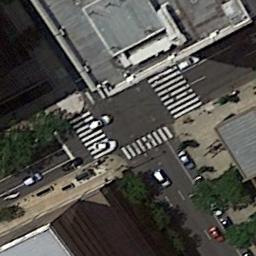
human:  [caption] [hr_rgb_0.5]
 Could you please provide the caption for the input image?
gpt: There are several moving vehicles on the road at the intersection, With many buildings and some trees around the intersection .

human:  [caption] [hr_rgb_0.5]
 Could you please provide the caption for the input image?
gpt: There are houses and trees near the crossroads .

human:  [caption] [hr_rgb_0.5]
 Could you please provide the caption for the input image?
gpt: An intersection with normal traffic located in a commercial area .

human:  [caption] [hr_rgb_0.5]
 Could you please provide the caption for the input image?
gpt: There are many buildings beside the intersection .

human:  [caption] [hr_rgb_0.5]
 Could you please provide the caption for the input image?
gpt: There are some buildings around the intersection .